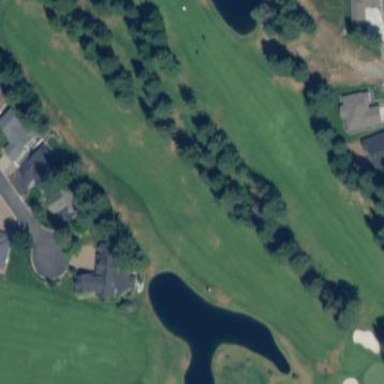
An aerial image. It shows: Golf fairway in the image.